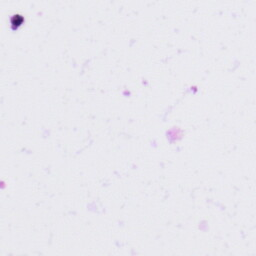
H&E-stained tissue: Tonsil